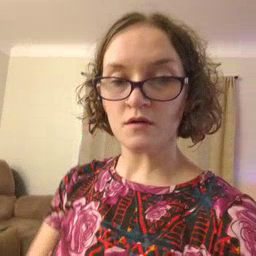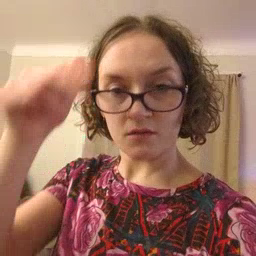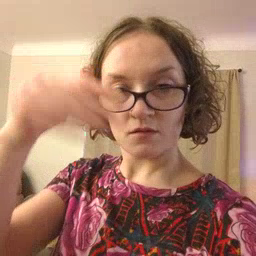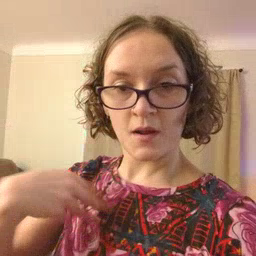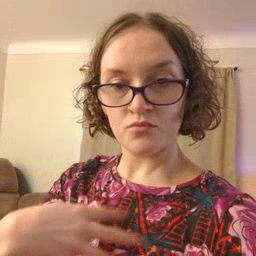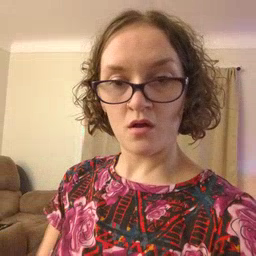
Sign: zebra